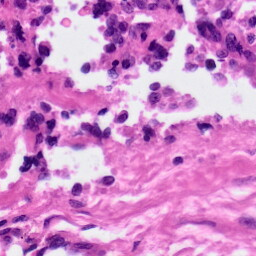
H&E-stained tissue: Ovarian